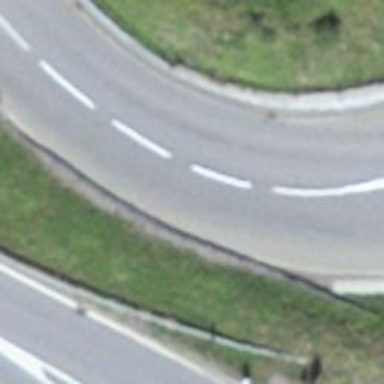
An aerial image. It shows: Tertiary road.